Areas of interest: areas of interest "Qinglong Road-Rail Logistics Park"
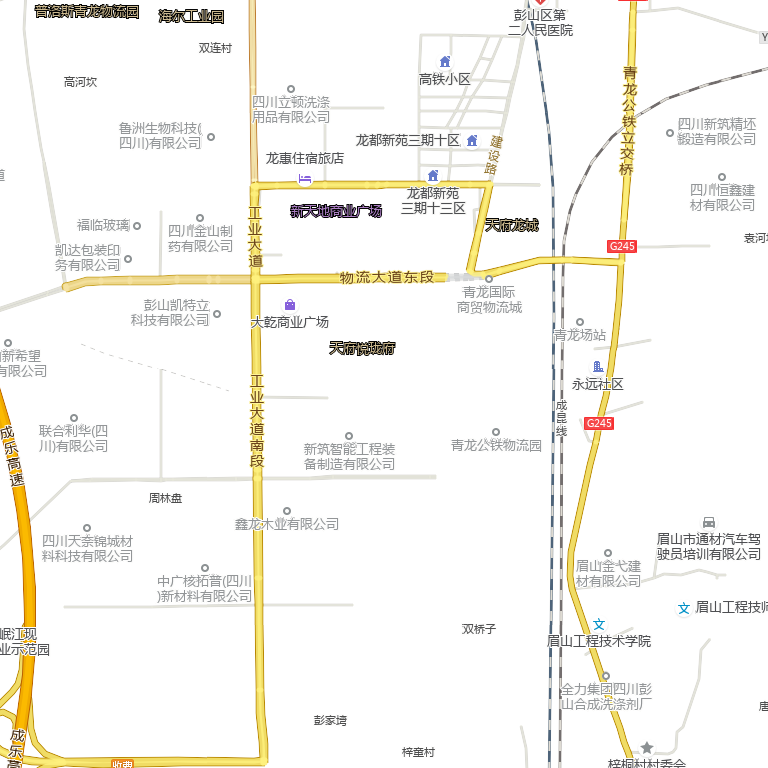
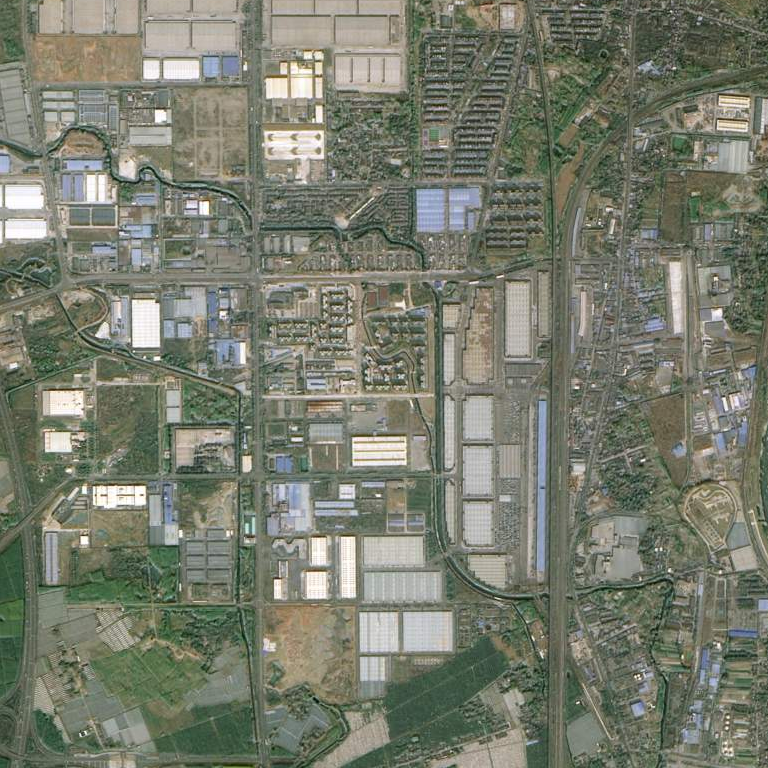